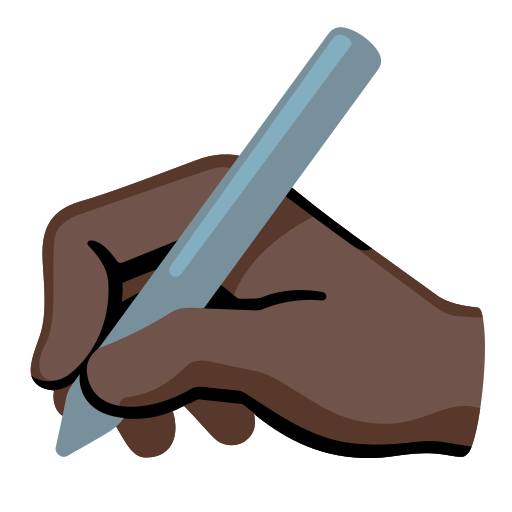
Emoji: ✍🏿